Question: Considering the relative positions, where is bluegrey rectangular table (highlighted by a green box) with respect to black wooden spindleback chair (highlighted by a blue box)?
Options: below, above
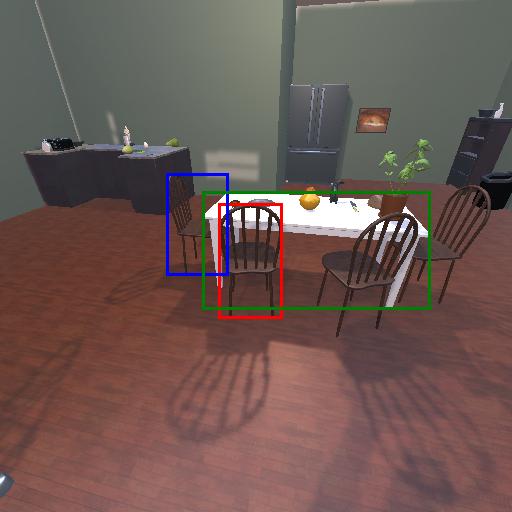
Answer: below